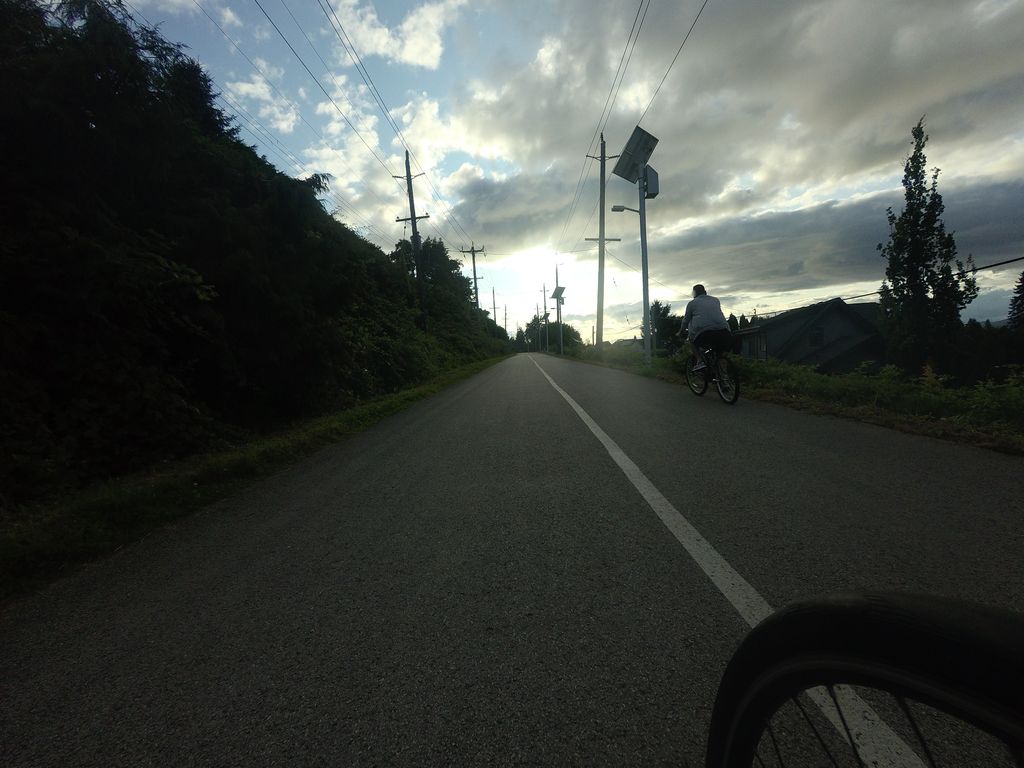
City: vancouver